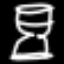
Label: hourglass